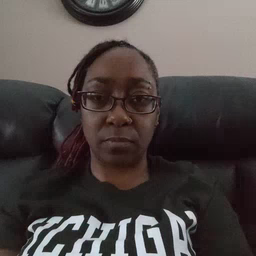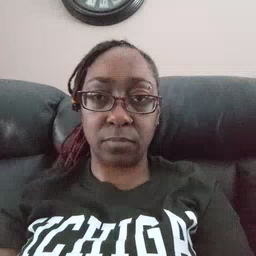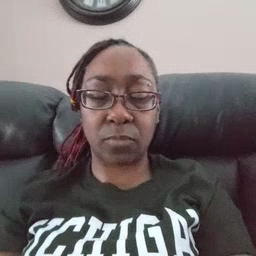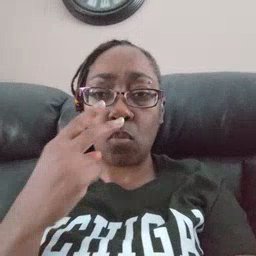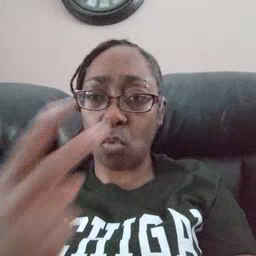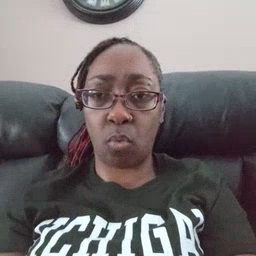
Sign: look